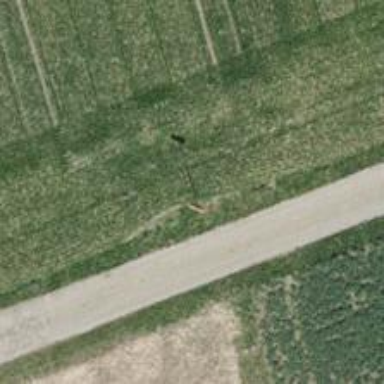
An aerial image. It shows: Pole with roof covering.